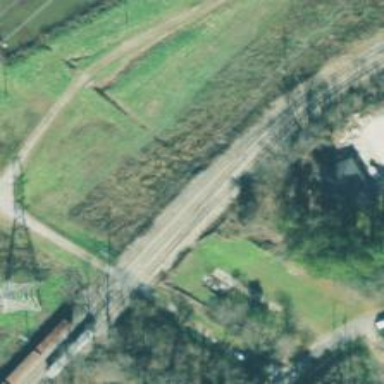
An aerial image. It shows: Railway spur service.